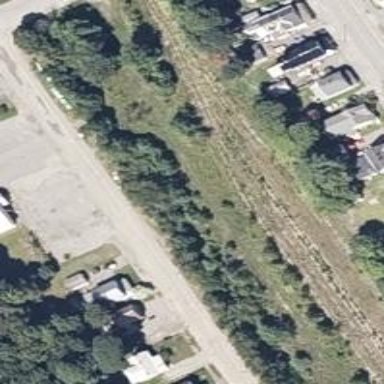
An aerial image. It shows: Disused railway spur.